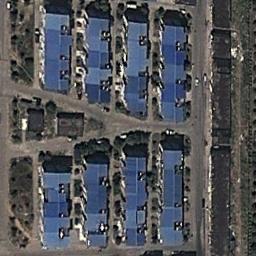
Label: industrial_area